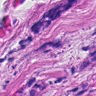
Metastatic tissue present: yes